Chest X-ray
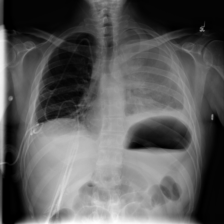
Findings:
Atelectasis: negative
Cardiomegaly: negative
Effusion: negative
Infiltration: negative
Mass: negative
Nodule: negative
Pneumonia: negative
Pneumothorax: negative
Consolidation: negative
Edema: negative
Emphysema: negative
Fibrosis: negative
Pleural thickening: negative
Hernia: negative